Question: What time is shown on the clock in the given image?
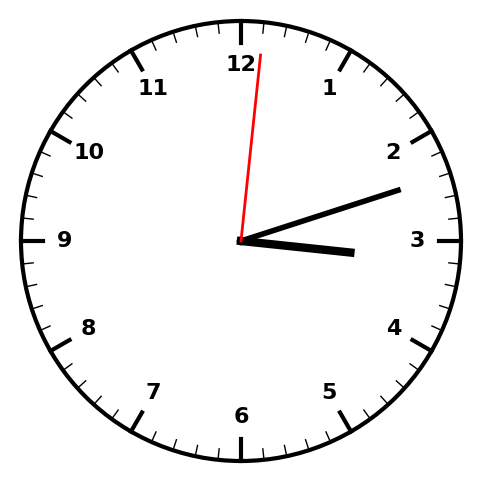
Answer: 03:12:01